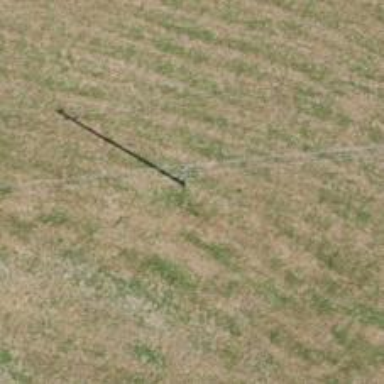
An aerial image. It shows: Utility pole as the man-made structure.